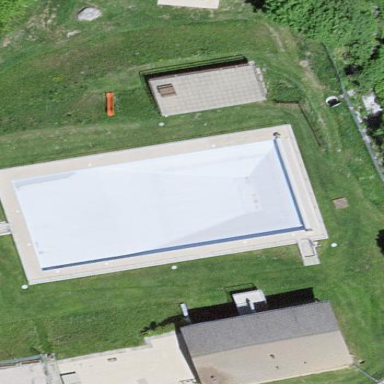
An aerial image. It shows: Swimming pool area designated for leisure and sports activities.